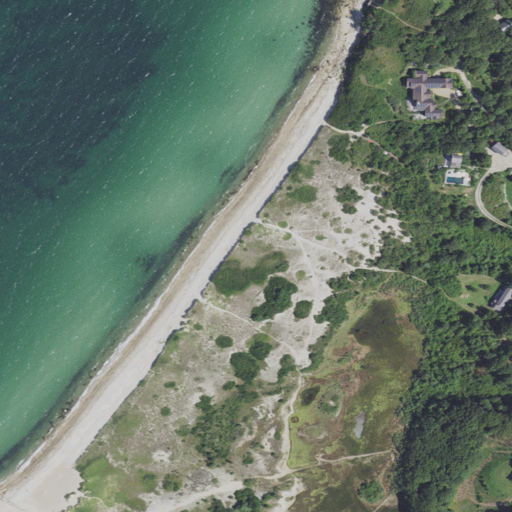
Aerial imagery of beach in Massachusetts named Menemsha Beach containing barren land, open water, herbaceous wetlands, deciduous forest, open development, grassland, medium intensity development, low intensity development, and woody wetlands